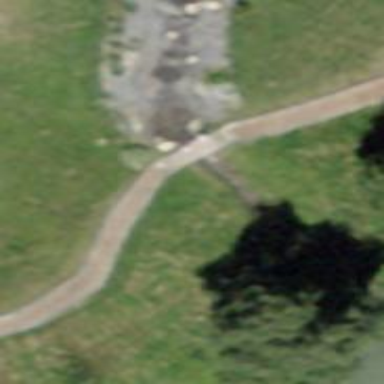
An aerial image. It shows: Culvert tunnel.